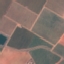
Land use / land cover: PermanentCrop